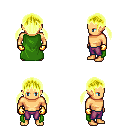
a pixel art fantasy rpg character, male body template, human, tanned skin, green cape, magenta pants, gold twin-tailed hairstyle, gold gloves, four views (front, back, left, right), 2x2 character sprite sheet, small pixel art, hard edges, no anti-aliasing